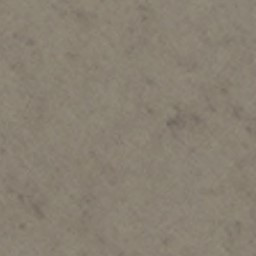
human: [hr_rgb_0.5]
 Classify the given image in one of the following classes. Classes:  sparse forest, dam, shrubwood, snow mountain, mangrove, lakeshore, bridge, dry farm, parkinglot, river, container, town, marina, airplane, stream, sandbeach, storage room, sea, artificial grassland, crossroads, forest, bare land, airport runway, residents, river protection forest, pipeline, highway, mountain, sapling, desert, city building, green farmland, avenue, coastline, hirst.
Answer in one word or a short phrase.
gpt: bare land